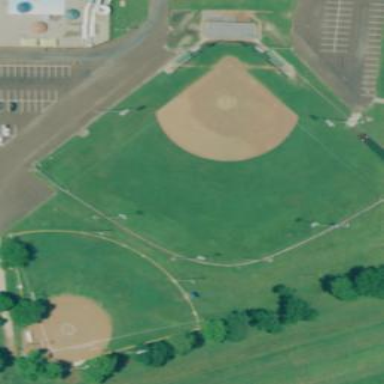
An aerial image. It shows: Grass pitch designated for baseball.